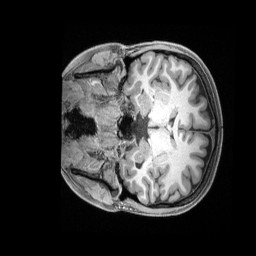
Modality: T1w
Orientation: coronal
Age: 20
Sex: female
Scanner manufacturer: siemens
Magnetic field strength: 3 T
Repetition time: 2.4 s
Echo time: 0.00228 s